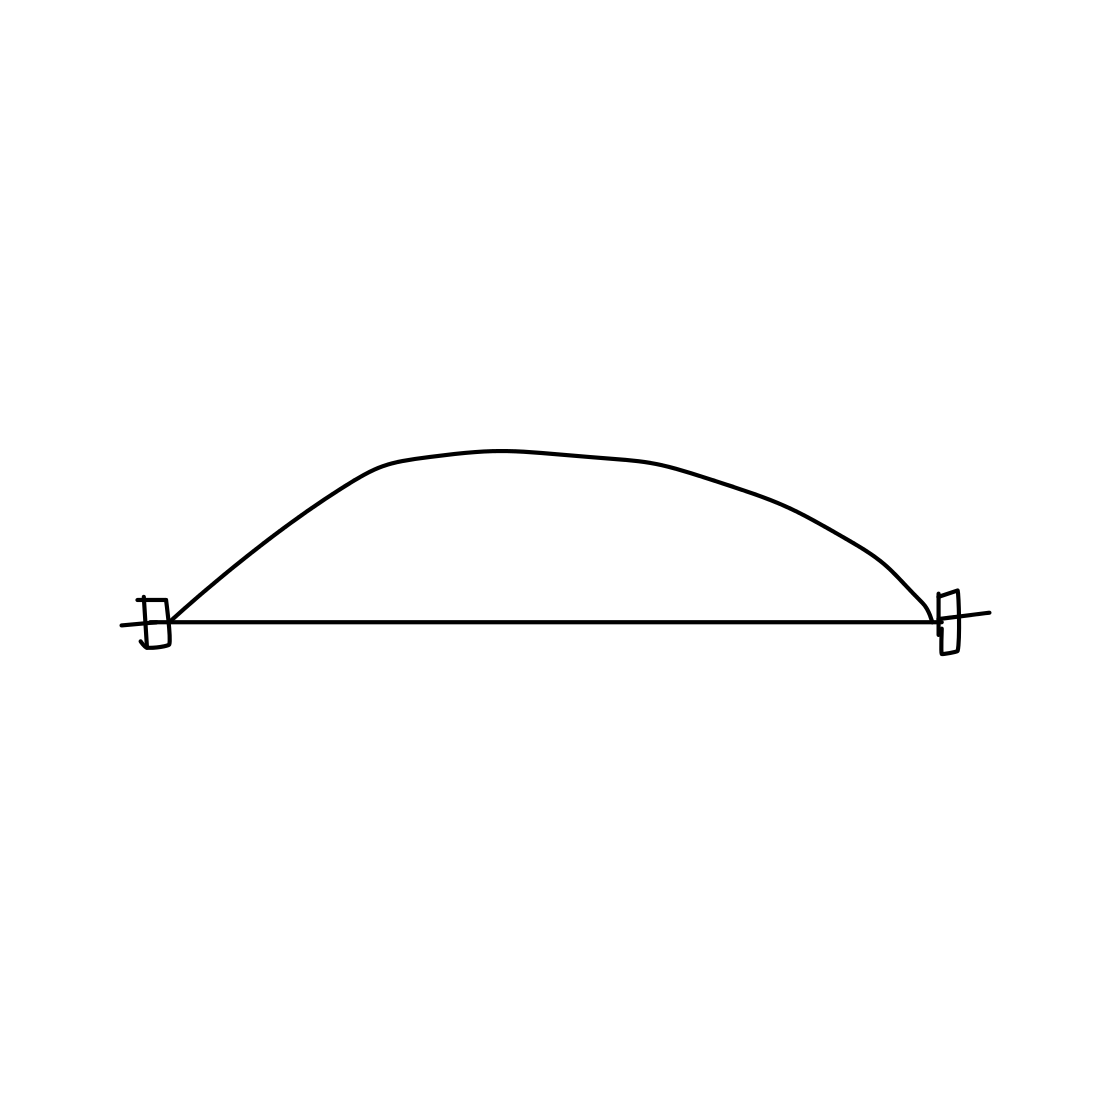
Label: bridge